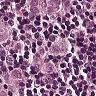
Metastatic tissue present: yes